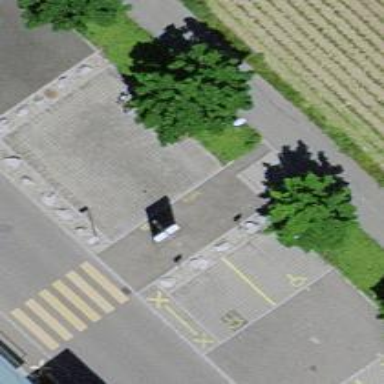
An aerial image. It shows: Set of steps on the road.